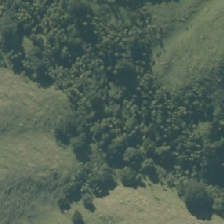
Land cover: broadleaved_indigenous_hardwood